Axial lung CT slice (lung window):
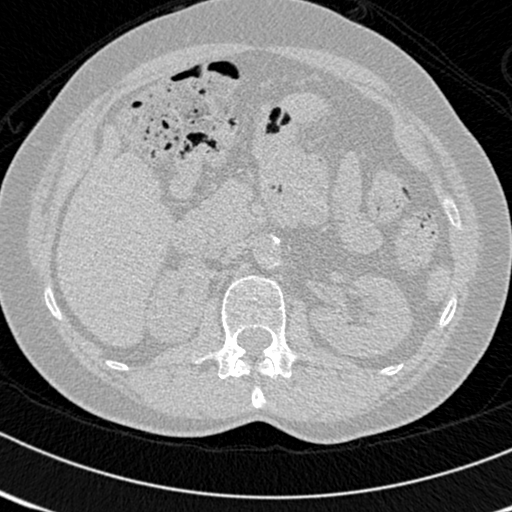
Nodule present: no